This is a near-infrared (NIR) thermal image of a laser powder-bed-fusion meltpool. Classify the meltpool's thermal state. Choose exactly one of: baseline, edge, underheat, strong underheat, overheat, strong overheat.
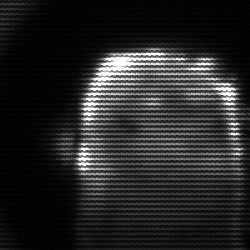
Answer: baseline